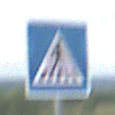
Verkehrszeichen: FussgaengerueberwegLinks
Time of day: Midday
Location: Outdoor (RoadRail)
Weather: PartlyCloudy
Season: NotSpecified
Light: Natural